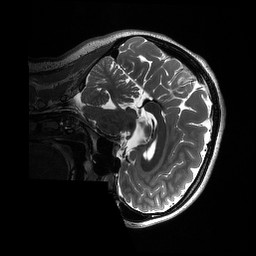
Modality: T2w
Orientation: sagittal
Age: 24
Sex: female